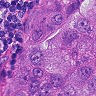
Metastatic tissue present: yes